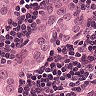
Metastatic tissue present: yes